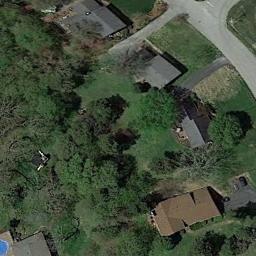
Label: residential